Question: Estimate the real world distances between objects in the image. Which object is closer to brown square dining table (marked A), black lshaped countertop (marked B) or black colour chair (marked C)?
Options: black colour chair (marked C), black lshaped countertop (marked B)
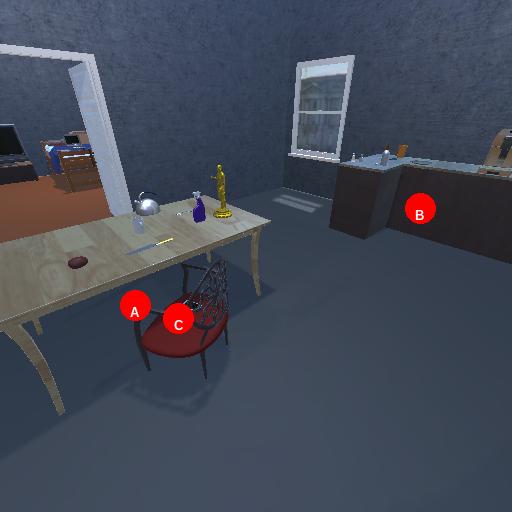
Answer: black colour chair (marked C)